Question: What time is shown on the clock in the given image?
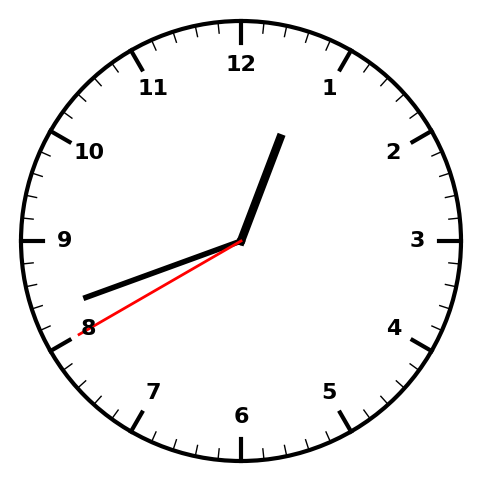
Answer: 12:41:40